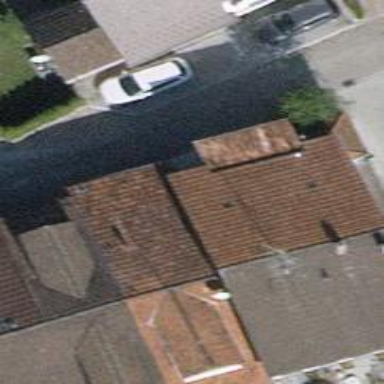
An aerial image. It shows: Terrace building.